已知双曲线$\boldsymbol{C:\dfrac{x^2}{a^2}-\dfrac{y^2}{b^2}=1(a>0,b>0)}$的离心率为$2$，实轴长为$4$，过点$P(1,1)$的直线$l$与$C$相交于$A,B$两点．

\noindent (1) 求$C$的方程；
\noindent (2) 是否存在$l$，使得$P$恰好是线段$AB$的中点？若存在，求出$l$的方程；若不存在，请说明理由；
\noindent (3) $l$与直线$l':3x-y-12=0$交于点$Q$，设$\boldsymbol{\overrightarrow{QA}=\lambda\overrightarrow{AP}}$，$\boldsymbol{\overrightarrow{QB}=\mu\overrightarrow{BP}}$，问：$\boldsymbol{\lambda+\mu}$是否为定值？若为定值，求出该定值；若不为定值，请说明理由．

\vspace{0.2cm}
【解答】

\noindent \textbf{【答案】}
\noindent (1) $\frac{x^2}{4} - \frac{y^2}{12} = 1$
\noindent (2) 不存在，理由见解析
\noindent (3) 为定值，定值为 0

\vspace{1em}

\noindent \textbf{【分析】}
\noindent (1) 根据双曲线的实轴长和离心率求出 $a$、$c$，进而求出 $b^2$，即可得到双曲线方程；
\noindent (2) 利用点差法求出直线的斜率，得到直线方程，然后联立直线与双曲线方程，通过判别式判断直线与双曲线是否有交点，从而确定是否存在满足条件的直线；
\noindent (3) 先设直线 $l$ 方程，与双曲线方程联立，根据判别式求出 $k$ 的取值范围，再用韦达定理得到 $x_1 + x_2$ 与 $x_1 x_2$。设点 $Q$ 坐标，利用 $Q$ 在两条直线上得到相关等式，接着根据向量关系得出 $\lambda$ 与 $\mu$ 表达式，最后将 $x_1 + x_2$、$x_1 x_2$ 代入 $\lambda + \mu$ 表达式，结合前面得到的等式化简，得出 $\lambda + \mu$ 为定值 0。

\vspace{1em}

\noindent \textbf{【详解】}
\noindent (1) 因为 $C$ 的实轴长为 4，所以 $2a = 4$，解得 $a = 2$，又因为 $C$ 的离心率为 2，所以 $\frac{c}{a} = \frac{\sqrt{2^2 + b^2}}{2} = 2$，所以 $b^2 = 12$，所以 $C$ 的方程为 $\frac{x^2}{4} - \frac{y^2}{12} = 1$。

\noindent (2) 由题意直线 $l$ 的斜率存在，假设存在直线 $l$ 满足条件，设 $A(x_1, y_1)$，$B(x_2, y_2)$，
则 $\frac{x_1^2}{4} - \frac{y_1^2}{12} = 1$，$\frac{x_2^2}{4} - \frac{y_2^2}{12} = 1$，所以 $3(x_1^2 - x_2^2) - (y_1^2 - y_2^2) = 0$，
即 $3(x_1 + x_2)(x_1 - x_2) - (y_1 + y_2)(y_1 - y_2) = 0$，
因为 $P$ 为线段 $AB$ 的中点，所以 $x_1 + x_2 = 2$，$y_1 + y_2 = 2$，
所以 $3(x_1 - x_2) - (y_1 - y_2) = 0$，所以 $\frac{y_1 - y_2}{x_1 - x_2} = 3$，即直线 $l$ 的斜率为 3，
所以直线 $l$ 的方程为 $y = 3x - 2$。
联立 $\begin{cases} \frac{x^2}{4} - \frac{y^2}{12} = 1 \\ y = 3x - 2 \end{cases}$，消去 $y$ 并整理得 $3x^2 - 6x + 8 = 0$，
$\Delta = (-6)^2 - 4 \times 3 \times 8 = -60 < 0$，
所以直线 $l$ 与 $C$ 无公共点，这与直线 $l$ 与 $C$ 交于 $A, B$ 两点矛盾，
故不存在直线 $l$，使得 $P$ 恰好是线段 $AB$ 的中点。

\noindent (3) 由题可知直线 $l$ 的斜率存在，

\noindent 设直线 $l$ 的方程为 $y - 1 = k(x - 1)$，即 $y = kx - k + 1$，
联立 $\begin{cases} \frac{x^2}{4} - \frac{y^2}{12} = 1 \\ y = kx - k + 1 \end{cases}$ 得 $(3 - k^2)x^2 - 2k(1 - k)x + 2k - 13 - k^2 = 0$，
$\Delta = [-2k(1 - k)]^2 - 4(3 - k^2)(2k - 13 - k^2) = -12(3k^2 + 2k - 13) > 0$，且 $3 - k^2 \neq 0$，
解得 $\frac{-1 - 2\sqrt{10}}{3} < k < \frac{-1 + 2\sqrt{10}}{3}$，且 $k \neq \pm \sqrt{3}$，
由韦达定理得 $x_1 + x_2 = \frac{2k(1 - k)}{3 - k^2}$，$x_1 x_2 = \frac{2k - 13 - k^2}{3 - k^2}$ ①，
设 $Q(m, n)$，由 $Q(m, n)$ 在直线 $l': y = 3x - 12$ 上，得 $n = 3m - 12$，即 $n - 3m + 12 = 0$ ②，
由 $Q(m, n)$ 在直线 $l$ 上，得 $n - 1 = k(m - 1)$ ③，
由 $\overrightarrow{QA} = \lambda \overrightarrow{AP}$，得 $(x_1 - m, y_1 - n) = \lambda(1 - x_1, 1 - y_1)$，
即 $x_1 - m = \lambda(1 - x_1)$，解得 $\lambda = \frac{x_1 - m}{1 - x_1}$，
同理，由 $\overrightarrow{QB} = \mu \overrightarrow{BP}$，得 $\mu = \frac{x_2 - m}{1 - x_2}$，
结合①②③，得 $\lambda + \mu = \frac{x_1 - m}{1 - x_1} + \frac{x_2 - m}{1 - x_2} = \frac{(m + 1)(x_1 + x_2) - 2x_1 x_2 - 2m}{(1 - x_1)(1 - x_2)}$
$= \frac{(m + 1) \cdot \frac{2k(1 - k)}{3 - k^2} - 2 \cdot \frac{2k - 13 - k^2}{3 - k^2} - 2m}{(1 - x_1)(1 - x_2)}$
$= \frac{2k(m - 1) - 6m + 26}{(3 - k^2)(1 - x_1)(1 - x_2)} = \frac{2(n - 1) - 6m + 26}{(3 - k^2)(1 - x_1)(1 - x_2)}$
$= \frac{2(n - 3m + 12)}{(3 - k^2)(1 - x_1)(1 - x_2)} = 0$，故 $\lambda + \mu$ 为定值 0。

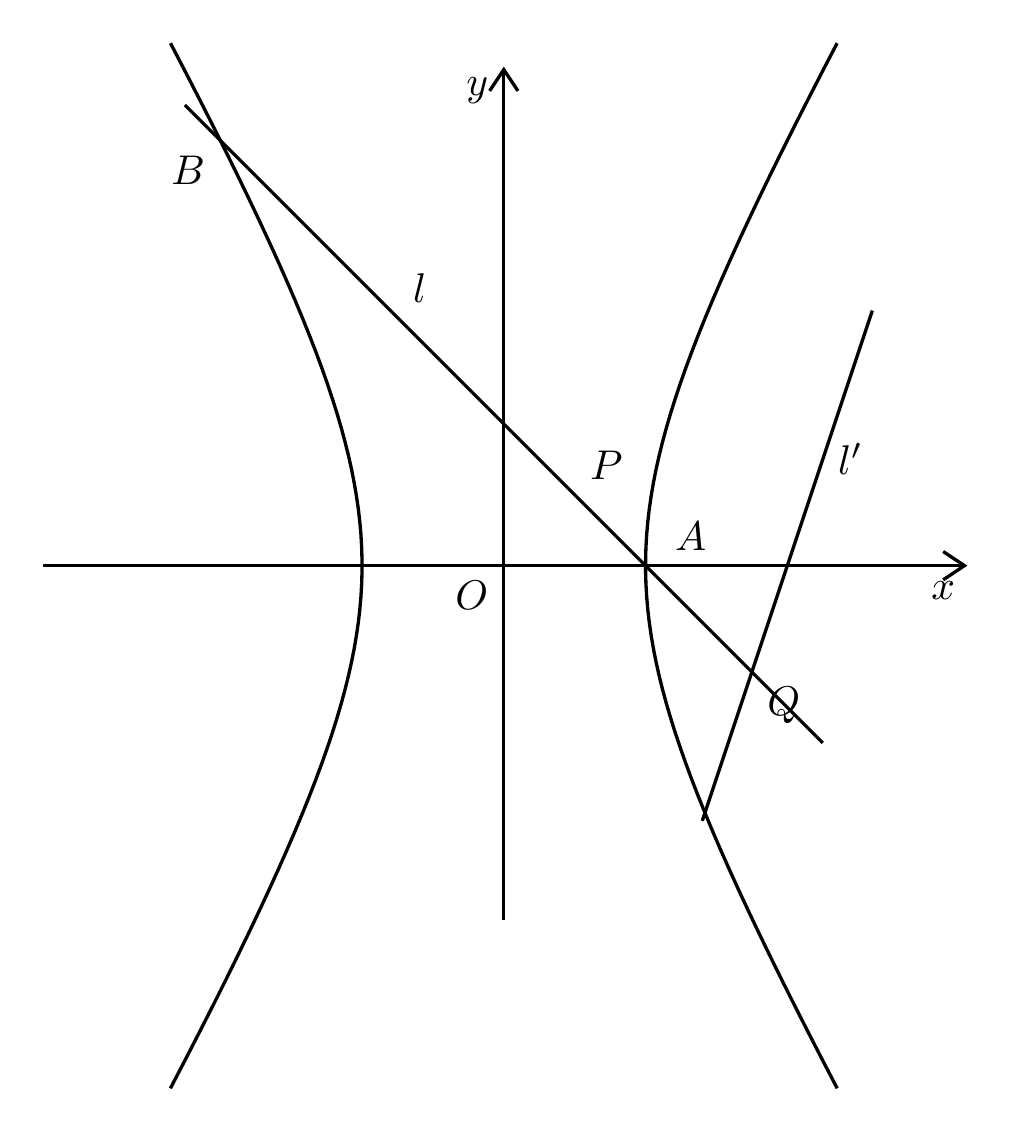